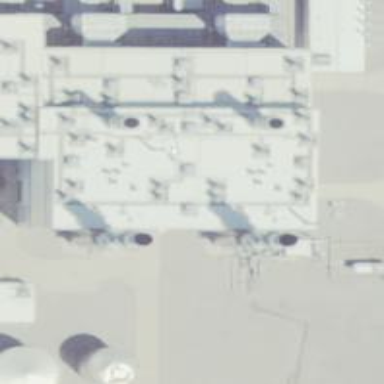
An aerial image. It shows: Gas turbine power generator.